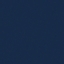
Label: SeaLake